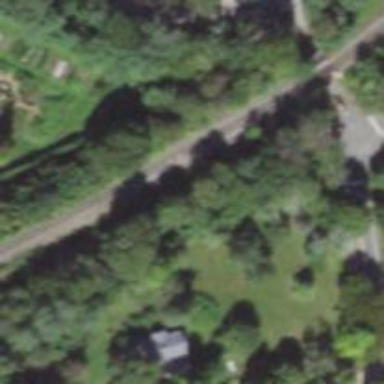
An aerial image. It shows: Railway track.